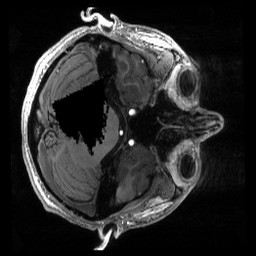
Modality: T1w
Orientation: axial
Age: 24
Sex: male
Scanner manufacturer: siemens
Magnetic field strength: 6.98 T
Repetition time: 2.53 s
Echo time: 0.00176 s